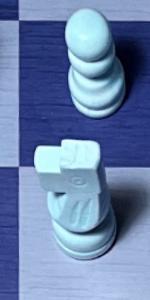
Label: Knight_White